Interaction volume radius: 5 \u00c5
Interaction volume height: 15 \u00c5
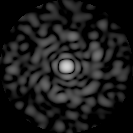
Disorder parameter: 0.8018